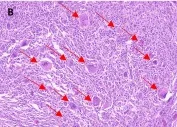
Histopathology and immunohistochemistry of the dermis of the patient with multicentric reticulohistiocytosis. (B) Diffuse histiocyte infiltration in the dermis, accompanied by a large number of multinucleated giant cells in a "hairy glass"-like pattern, which is indicated with a red arrow (HE x 200).
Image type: pathology (immunostaining)